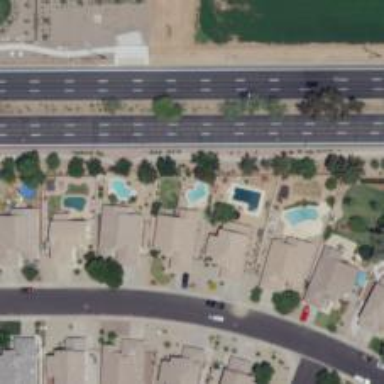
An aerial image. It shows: Outdoor inground swimming pool in leisure land.